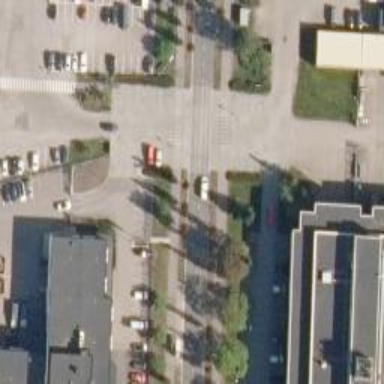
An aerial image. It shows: Uncontrolled road crossing.